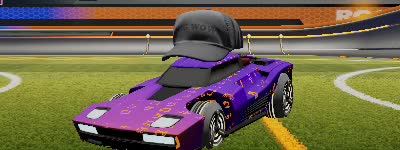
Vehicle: breakout